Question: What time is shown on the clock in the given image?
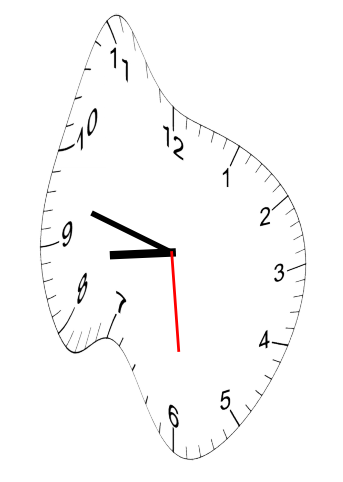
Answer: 08:47:29